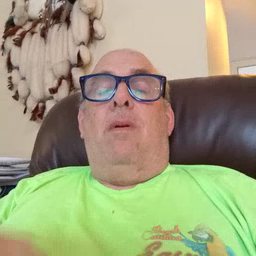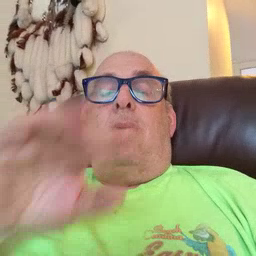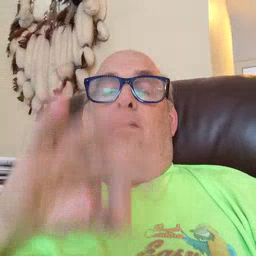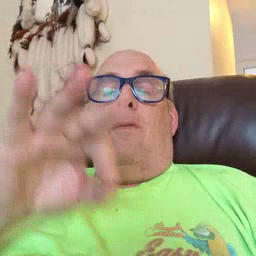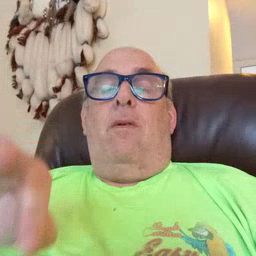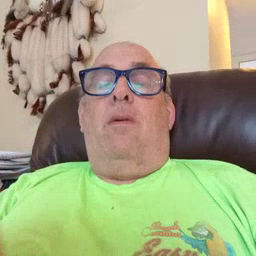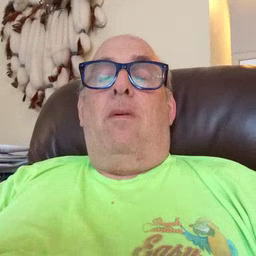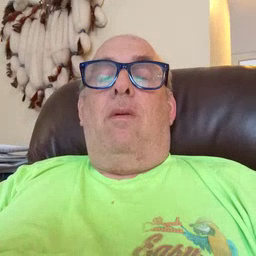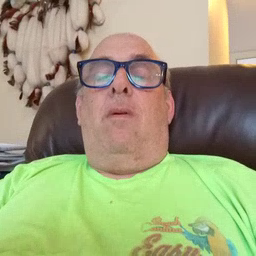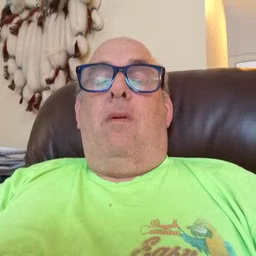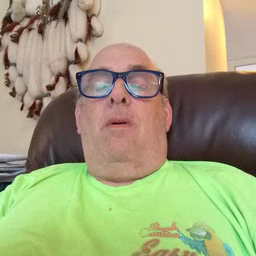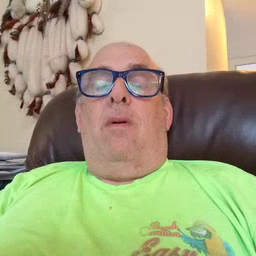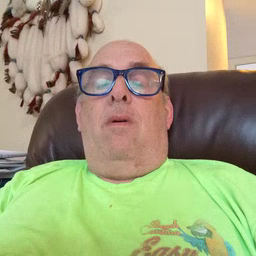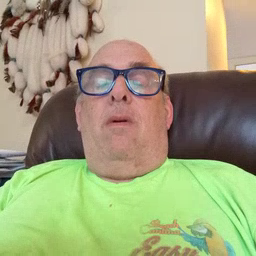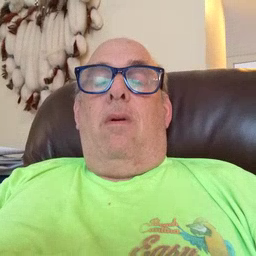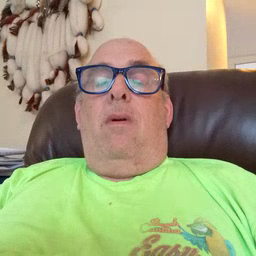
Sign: frenchfries